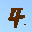
Label: 4